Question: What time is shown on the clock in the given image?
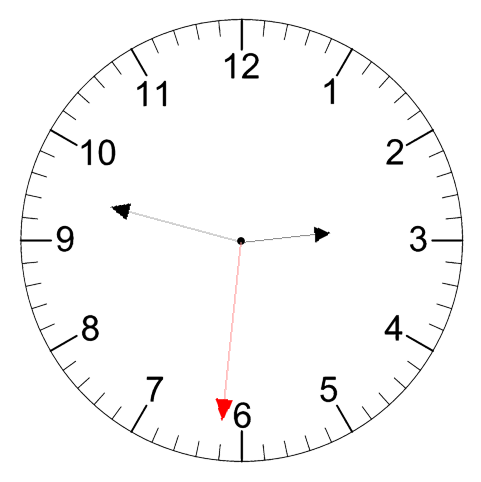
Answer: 02:47:31